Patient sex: M
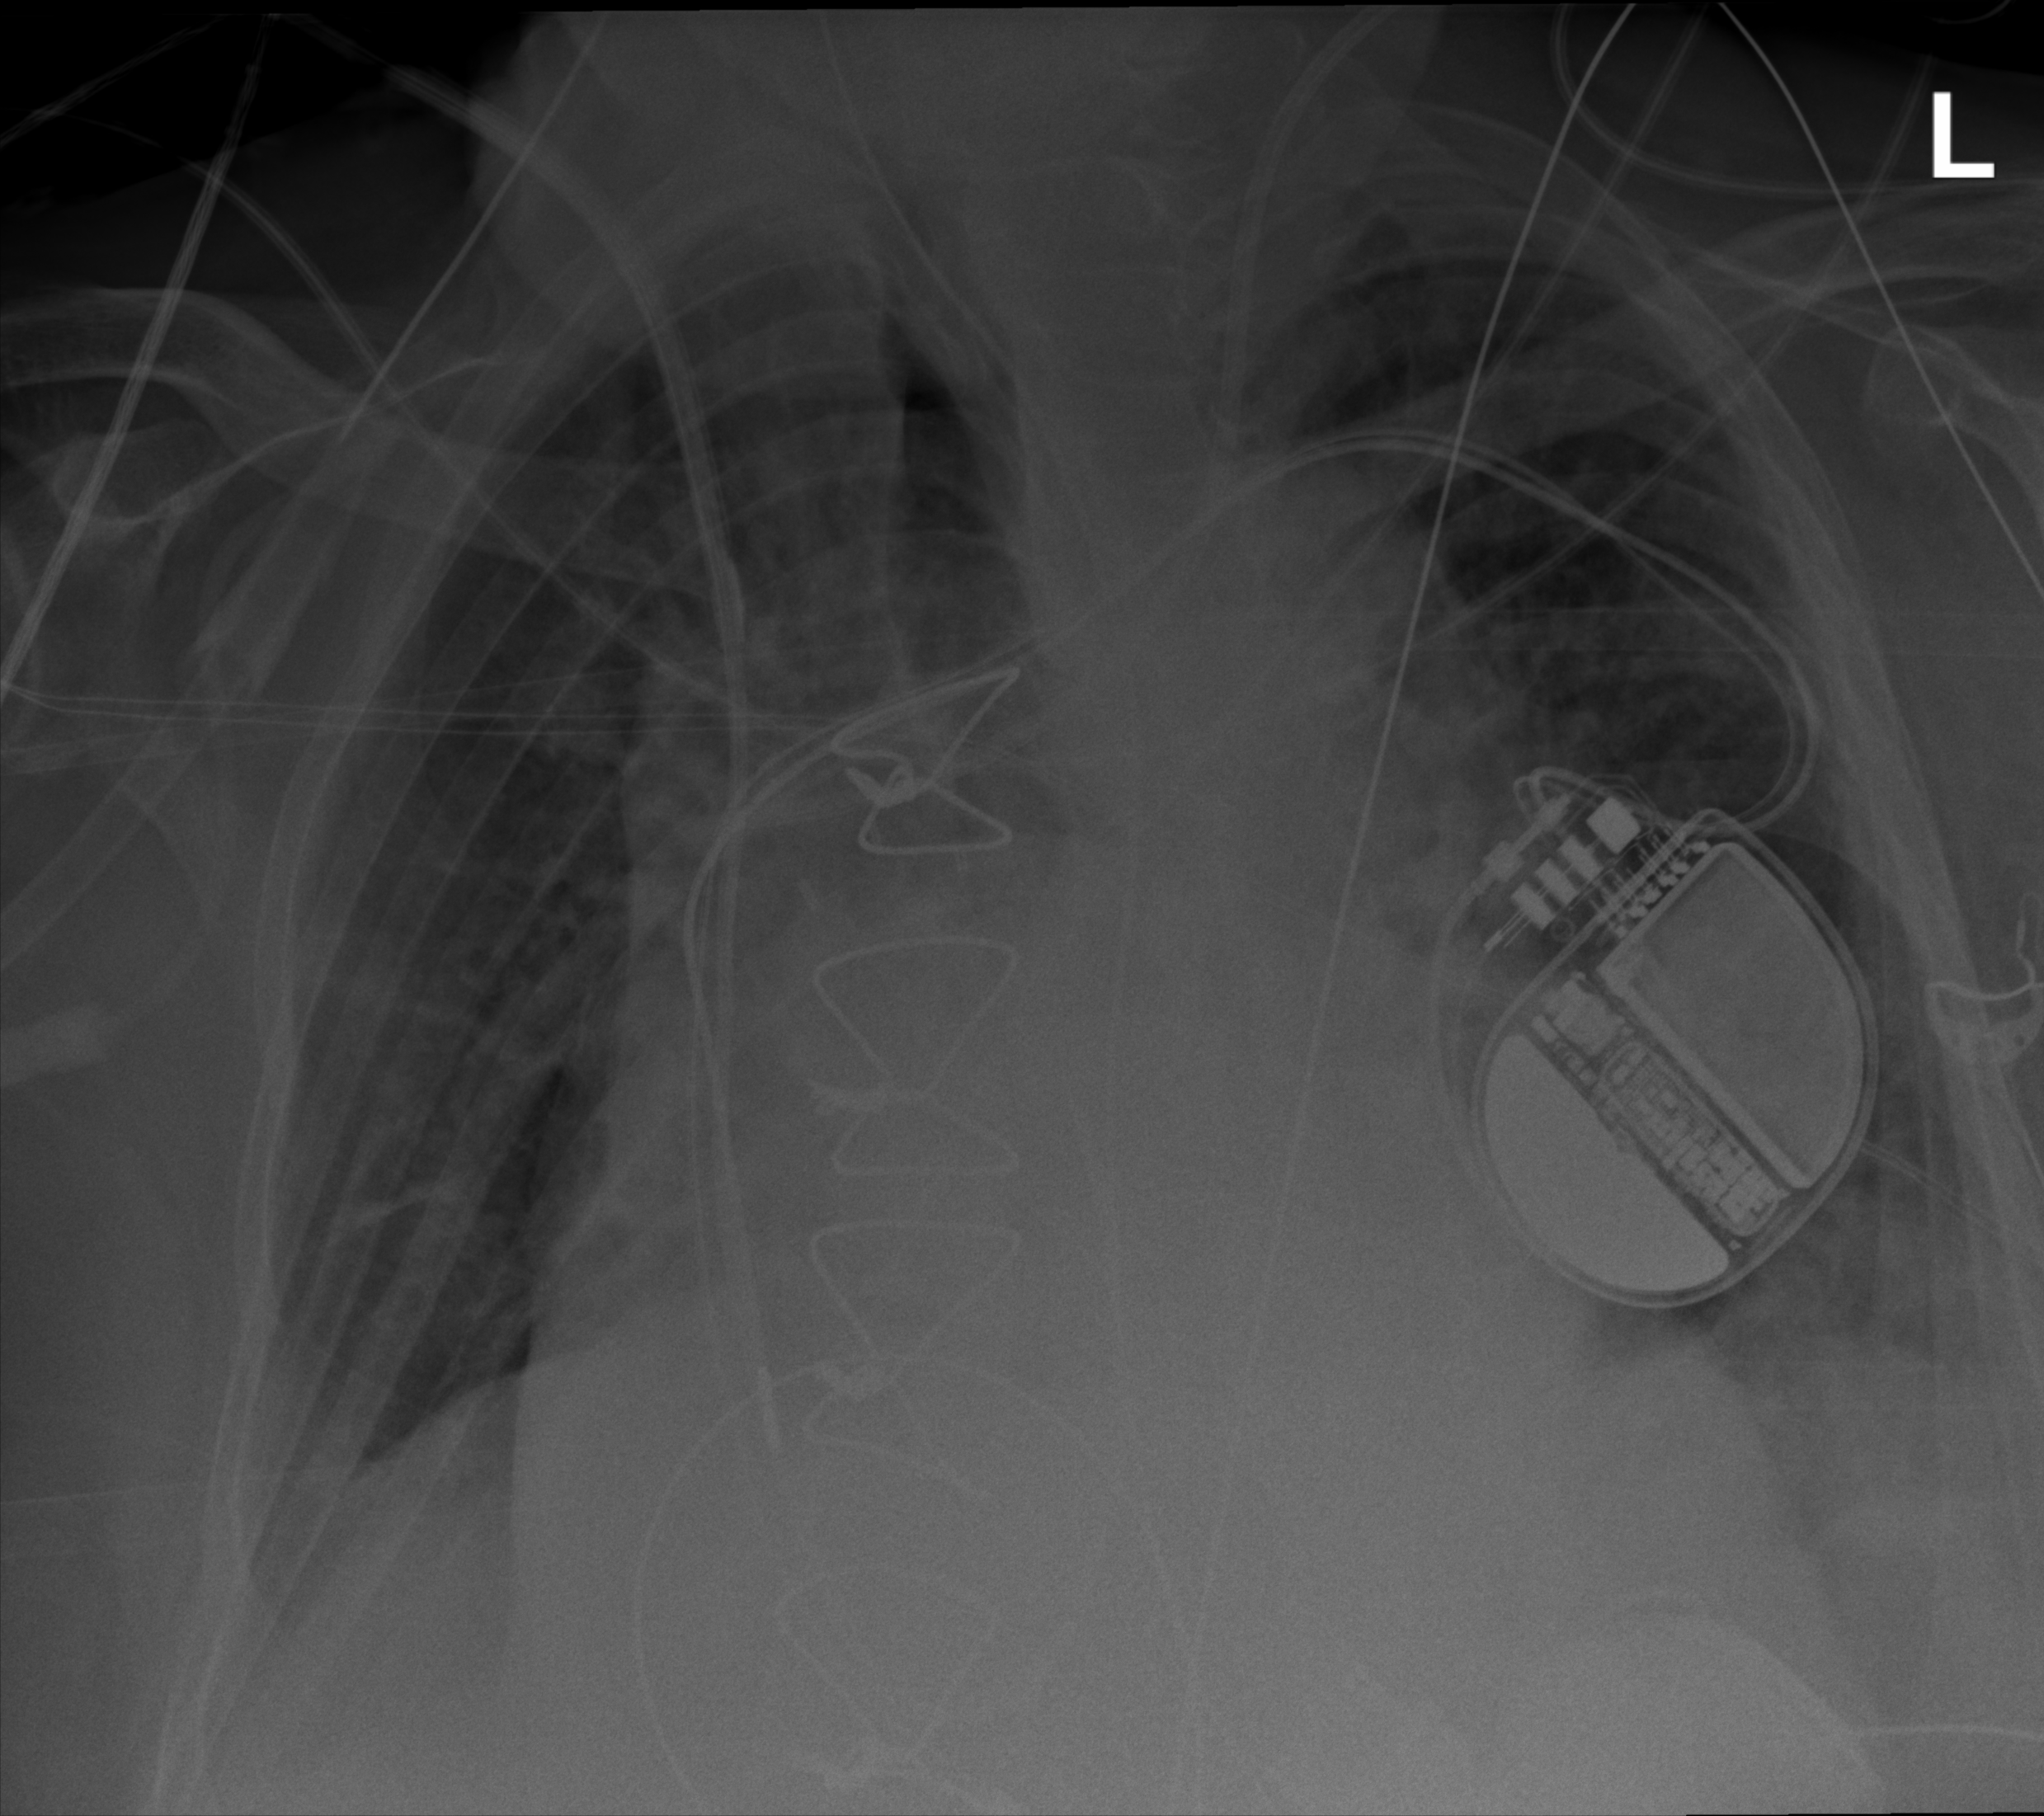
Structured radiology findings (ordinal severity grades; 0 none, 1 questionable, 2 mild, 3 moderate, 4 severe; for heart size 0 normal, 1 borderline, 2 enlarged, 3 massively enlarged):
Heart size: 2
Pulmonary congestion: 2
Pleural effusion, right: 2
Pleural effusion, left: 2
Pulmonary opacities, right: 2
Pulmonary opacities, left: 2
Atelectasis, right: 2
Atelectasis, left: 2